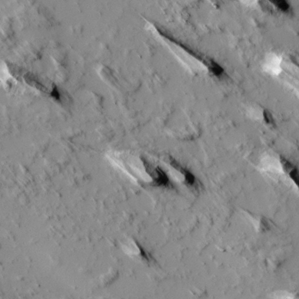
Label: non_frost